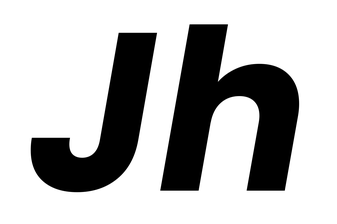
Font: Poppins-BoldItalic